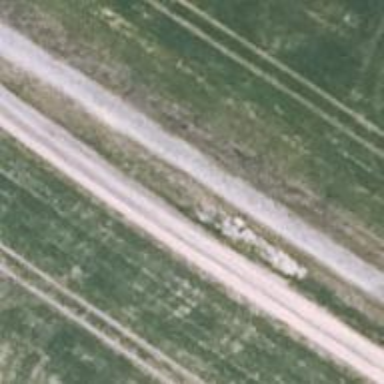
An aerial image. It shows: Unclassified road with grade 1 track type.